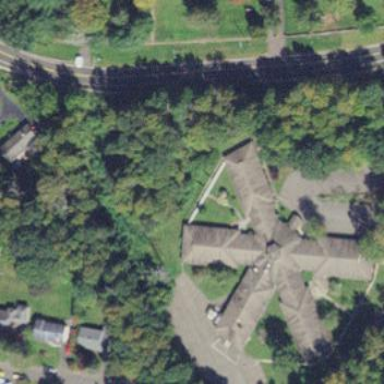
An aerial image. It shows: Building.